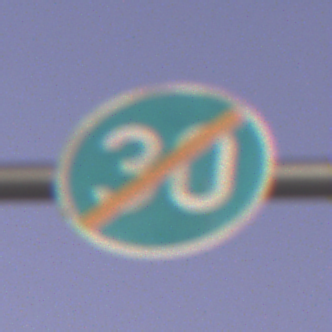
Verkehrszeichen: EndeMindestgeschwindigkeit
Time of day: Dawn
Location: Outdoor (RoadRail)
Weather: Clear
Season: NotSpecified
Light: Natural